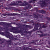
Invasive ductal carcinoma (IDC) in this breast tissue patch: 1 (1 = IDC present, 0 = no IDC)